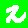
Digit: 2